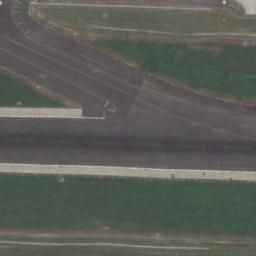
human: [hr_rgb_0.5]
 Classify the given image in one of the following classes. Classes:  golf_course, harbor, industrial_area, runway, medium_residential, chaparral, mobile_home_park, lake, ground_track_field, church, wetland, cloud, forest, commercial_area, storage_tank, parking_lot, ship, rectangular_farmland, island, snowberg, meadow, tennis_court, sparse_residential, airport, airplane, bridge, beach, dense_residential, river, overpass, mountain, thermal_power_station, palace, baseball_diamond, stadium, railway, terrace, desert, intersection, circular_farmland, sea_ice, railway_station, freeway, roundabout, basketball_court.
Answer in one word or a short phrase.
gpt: runway